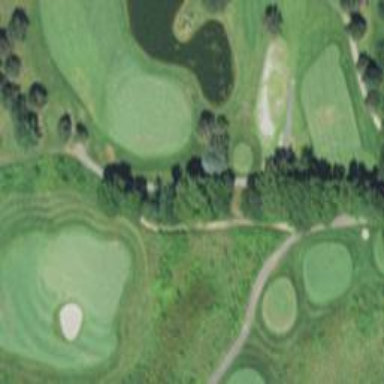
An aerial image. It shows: Path for both roads and golfers.